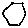
Label: hexagon